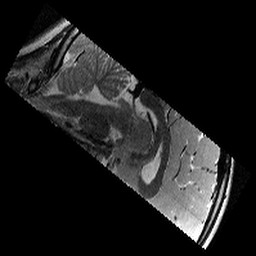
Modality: T2w
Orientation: sagittal
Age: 9
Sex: male
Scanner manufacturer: siemens
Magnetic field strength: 3 T
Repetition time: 9.23 s
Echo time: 0.067 s